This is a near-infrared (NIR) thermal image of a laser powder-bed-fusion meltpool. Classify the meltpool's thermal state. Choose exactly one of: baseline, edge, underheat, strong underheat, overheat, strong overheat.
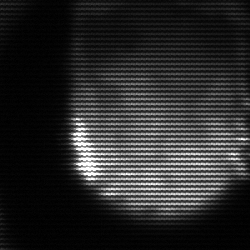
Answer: edge